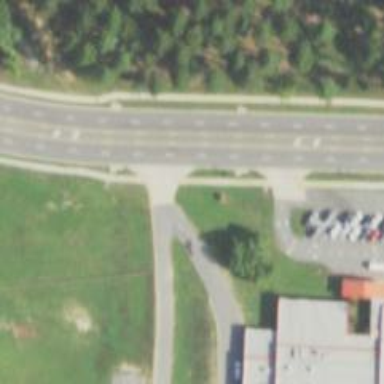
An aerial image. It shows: Unmarked crossing on the road.